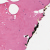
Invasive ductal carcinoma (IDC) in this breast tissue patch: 0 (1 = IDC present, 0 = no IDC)